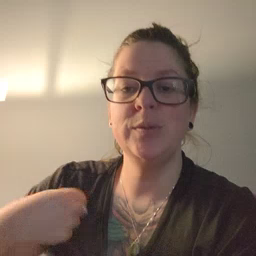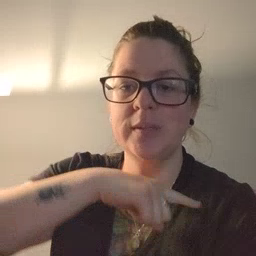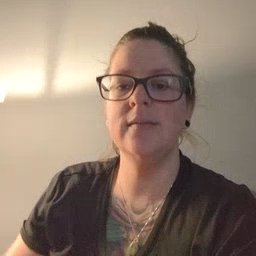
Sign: weus